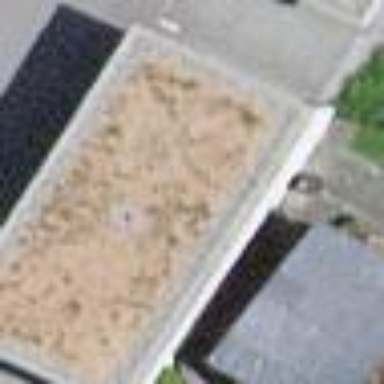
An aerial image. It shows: Garages with flat roofs.